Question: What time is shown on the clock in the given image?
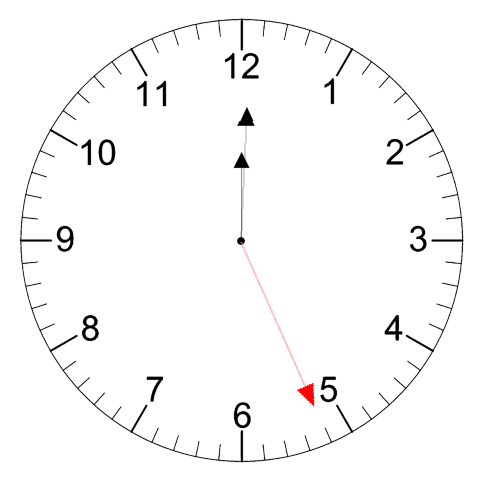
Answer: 12:00:26